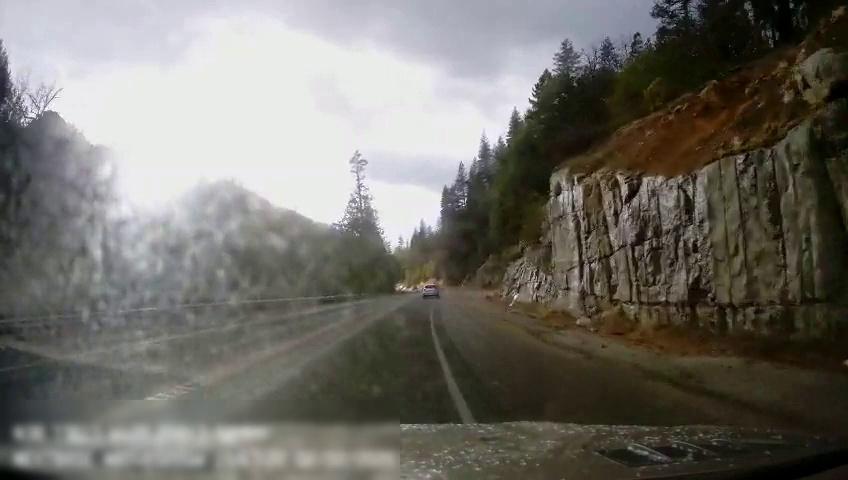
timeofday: Day
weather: Sunny
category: Drivable Space
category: Vehicles | Car
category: Lanes | Opposite Lane
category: Lanes | Current Lane
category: Lanes | Current Lane
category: Lanes | Current Lane